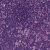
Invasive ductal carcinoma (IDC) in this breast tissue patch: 0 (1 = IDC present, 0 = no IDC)